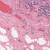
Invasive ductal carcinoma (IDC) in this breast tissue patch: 1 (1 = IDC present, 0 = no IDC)